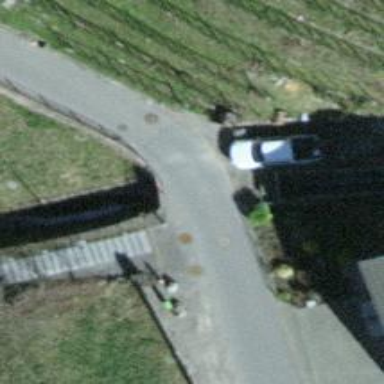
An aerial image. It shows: Road with steps.